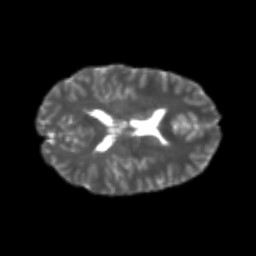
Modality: T2w
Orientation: axial
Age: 23
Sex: female
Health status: healthy
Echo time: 0.074 s